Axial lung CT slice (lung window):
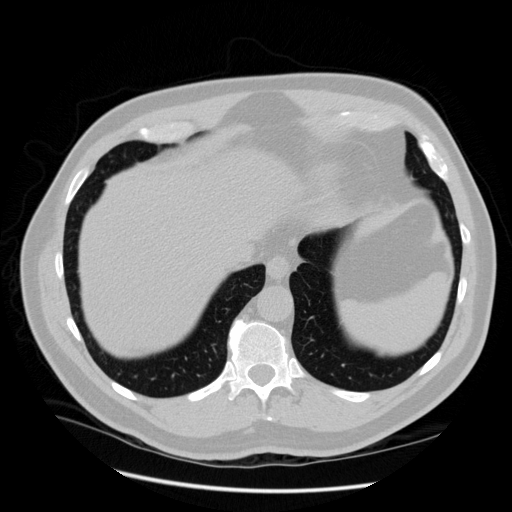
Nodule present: no